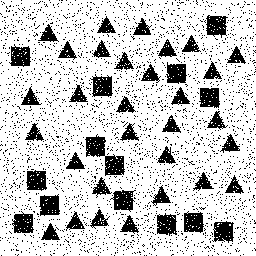
Squares: 14
Triangles: 30
Stars: 0
Total shapes: 44